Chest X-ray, AP view. Patient: 18 years old, sex F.
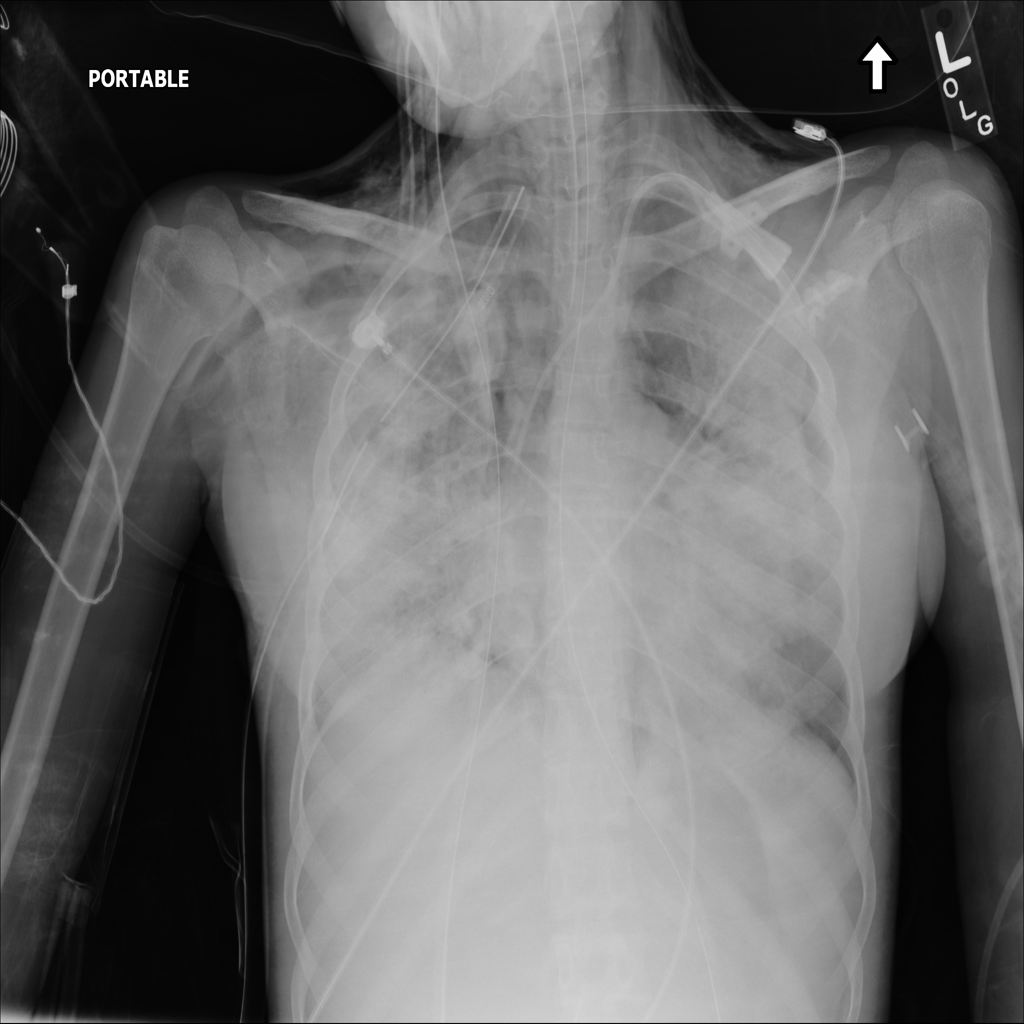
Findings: Pneumothorax